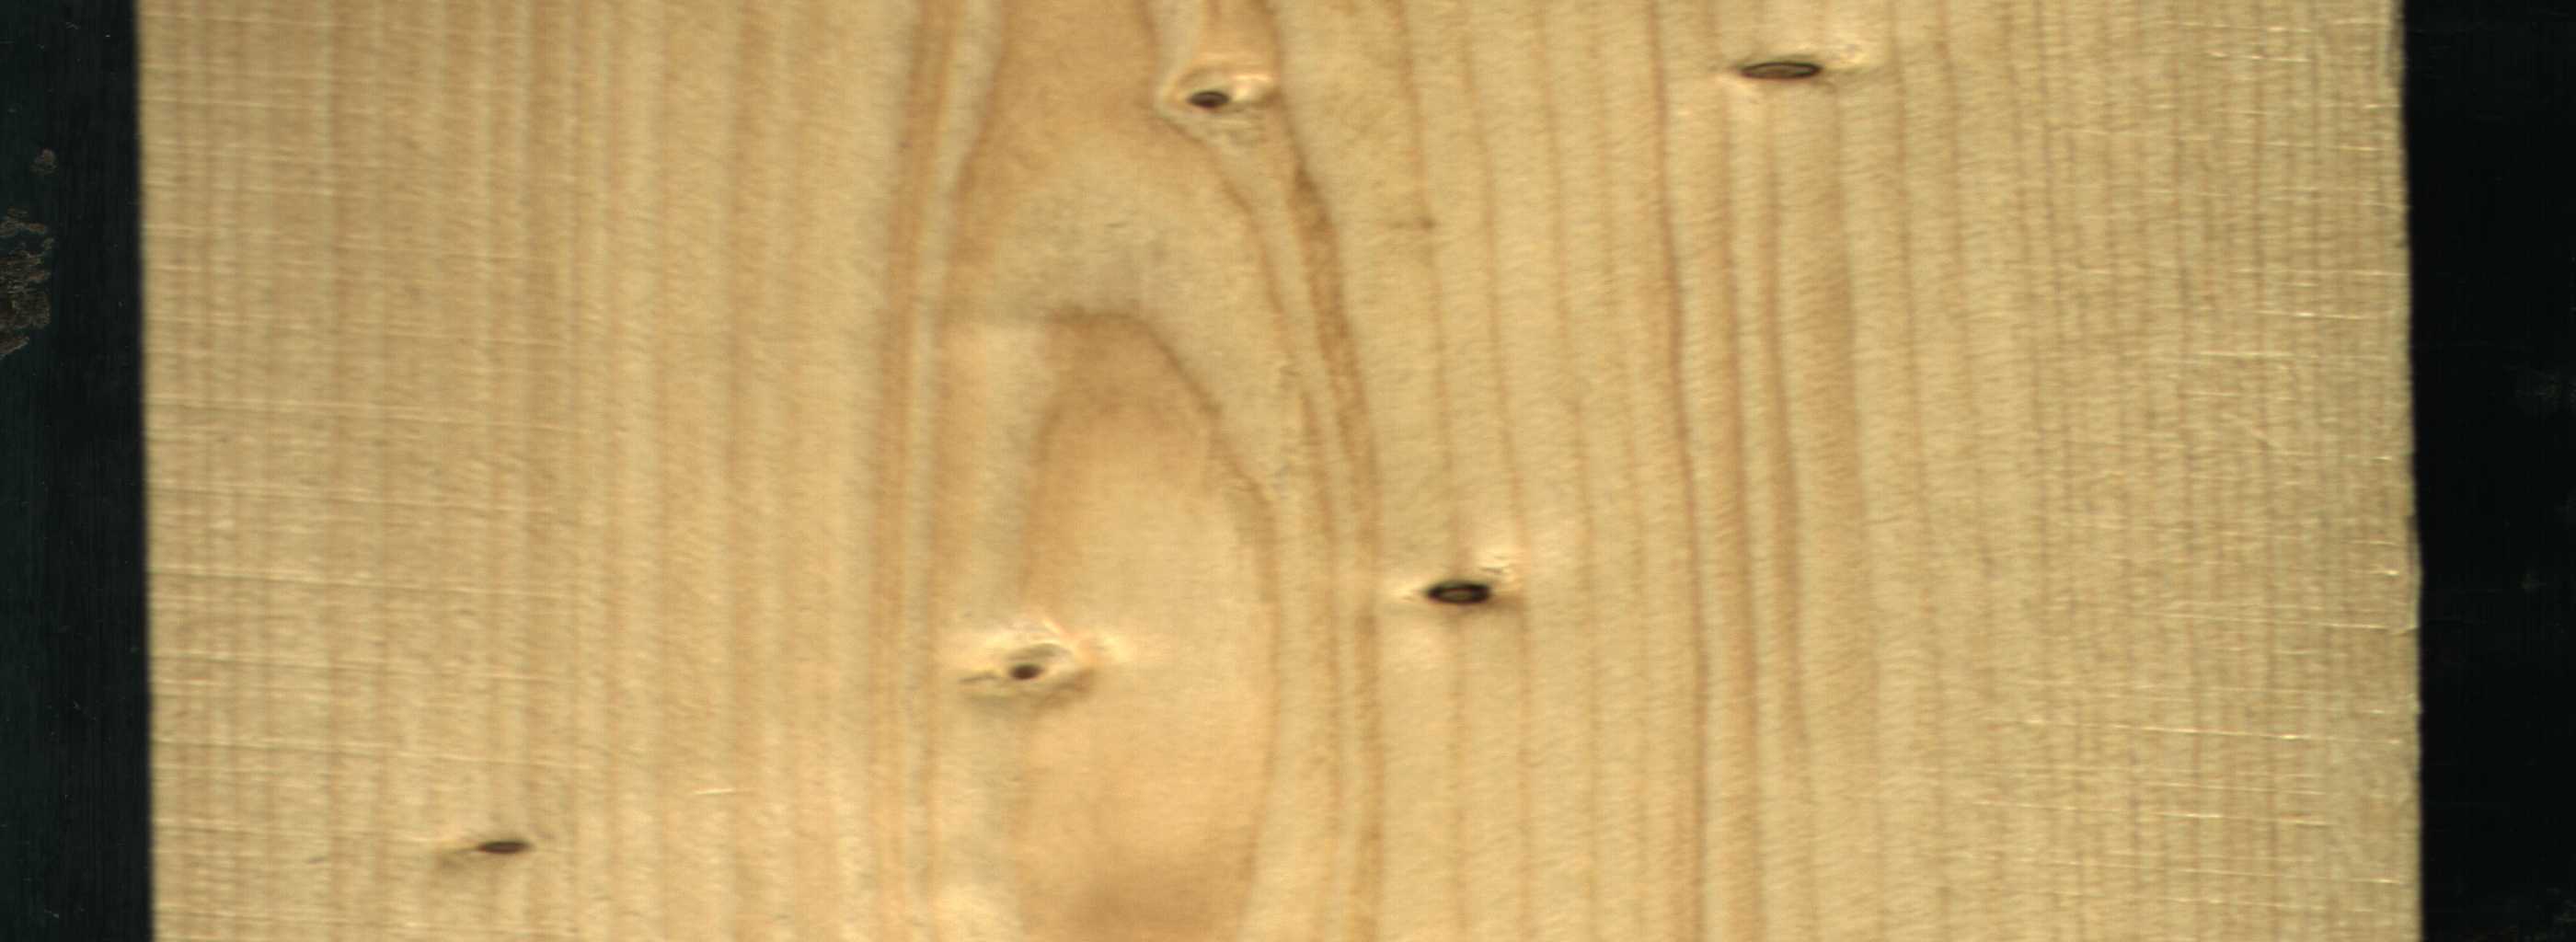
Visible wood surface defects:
Dead_Knot
Live_Knot
Live_Knot
Live_Knot
Live_Knot